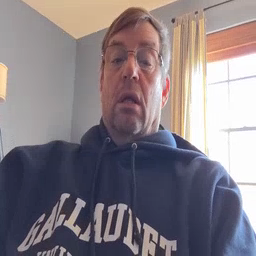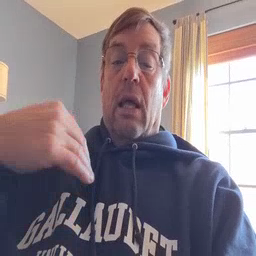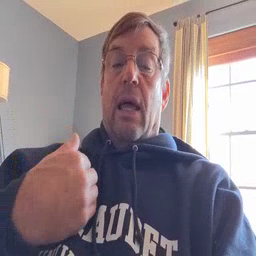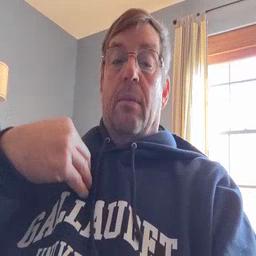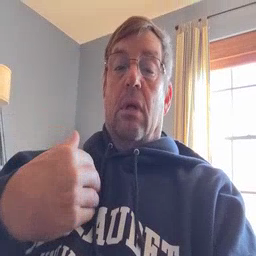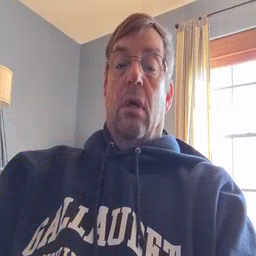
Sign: animal